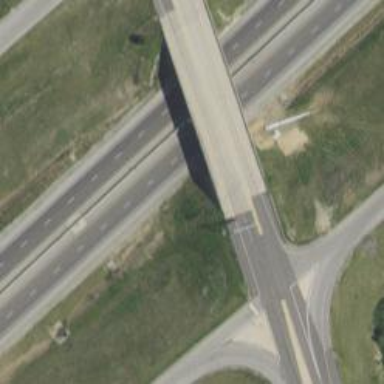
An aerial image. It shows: Viaduct bridge on tertiary road.